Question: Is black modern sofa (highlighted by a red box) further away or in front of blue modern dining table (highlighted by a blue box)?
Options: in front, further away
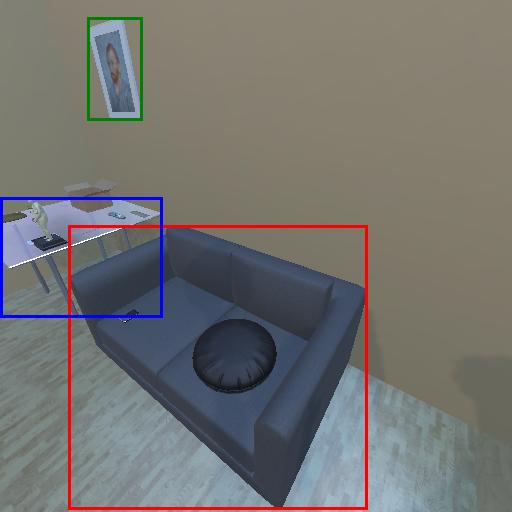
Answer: in front